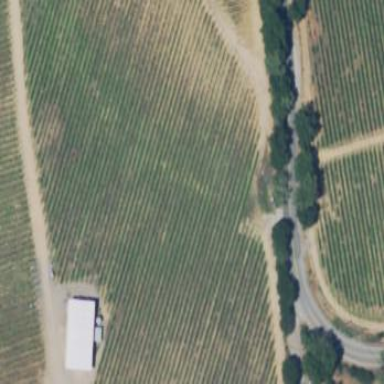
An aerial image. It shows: Vineyard where grapes are grown.